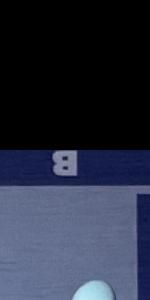
Label: Empty